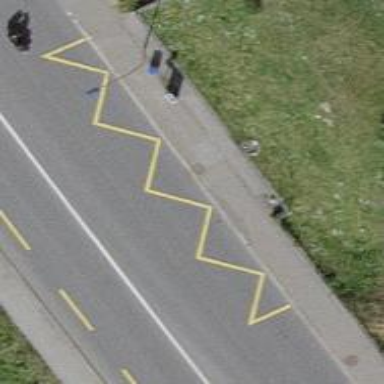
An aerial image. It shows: Bus stop with platform for public transport.